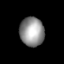
Tissue: lung
Cell type: Endothelial cells
Senescence score: 0.5512
Nuclear area (px): 689
Mean DAPI intensity: 146.851